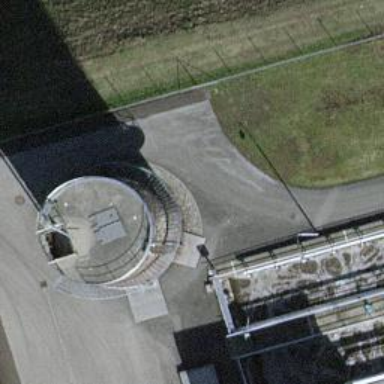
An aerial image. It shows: Building that serves as silo.